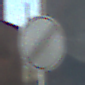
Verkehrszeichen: EndeSaemtlicherBegrenzungen
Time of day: MorningAfternoon
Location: Outdoor (Suburban)
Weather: Clear
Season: NotSpecified
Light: Natural